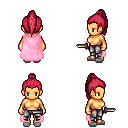
a pixel art fantasy rpg character, female body template, human, tanned skin, pink cape, metal pants, ruby red long topknot hairstyle, white slippers, dagger, four views (front, back, left, right), 2x2 character sprite sheet, small pixel art, hard edges, no anti-aliasing